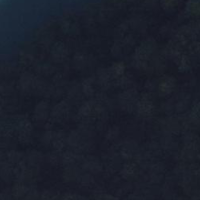
EUNIS habitat code: 41
Species observed at this site:
Ajuga reptans
Fringilla coelebs
Columba palumbus
Lamium galeobdolon
Troglodytes troglodytes
Turdus merula